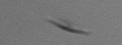
Label: pennate